Question: As you can see from the screenshot below, my desired behavior is:
- - -
The problem is which is not shown in the picture below is that the ball goes right through any of the walls, instead of colliding or bouncing.
I have tried updating the model position of the ball's sphere but it still won't cut it. I have tried setting the radius of the ball to a large number like 100 - but it collides when it starts moving before it even hits the wall and starts vibrating.

Source Code (Ball.cs):
'''
using System;
using System.Collections.Generic;
using System.Linq;
using Microsoft.Xna.Framework;
using Microsoft.Xna.Framework.Audio;
using Microsoft.Xna.Framework.Content;
using Microsoft.Xna.Framework.GamerServices;
using Microsoft.Xna.Framework.Graphics;
using Microsoft.Xna.Framework.Input;
using Microsoft.Xna.Framework.Media;
namespace _3D_Pong
{
class Ball
{
private Model model;
private Vector3 modelpos;
private Random random = new Random();
public Vector3 ModelPosition { get; set; }
private Vector3 FowardDirection { get; set; }
private float randomangle;
private int direction = 0;
private bool start = false;
private int v;
public Ball(Model m, Vector3 initial_position, int velocity = 30)
{
v = velocity;
model = m;
modelpos = initial_position;
randomangle = MathHelper.ToRadians(random.Next(0, 45));
direction = random.Next(1);
FowardDirection = Matrix.CreateRotationY(randomangle).Forward;
}
public void BeginMoving()
{
start = true;
}
private BoundingSphere BallsBounds()
{
Matrix worldTransform = Matrix.CreateTranslation(modelpos);
Vector3 min = new Vector3(float.MaxValue, float.MaxValue, float.MaxValue);
Vector3 max = new Vector3(float.MinValue, float.MinValue, float.MinValue);
ModelMesh mesh = model.Meshes[0];
foreach (ModelMeshPart meshPart in mesh.MeshParts)
{
int vertexStride = meshPart.VertexBuffer.VertexDeclaration.VertexStride;
int vertexBufferSize = meshPart.NumVertices * vertexStride;
float[] vertexData = new float[vertexBufferSize / sizeof(float)];
meshPart.VertexBuffer.GetData<float>(vertexData);
for (int i = 0; i < vertexBufferSize / sizeof(float); i += vertexStride / sizeof(float))
{
Vector3 transformedPosition = Vector3.Transform(new Vector3(vertexData[i], vertexData[i + 1], vertexData[i + 2]), worldTransform);
min = Vector3.Min(min, transformedPosition);
max = Vector3.Max(max, transformedPosition);
}
}
BoundingSphere sphere = BoundingSphere.CreateFromBoundingBox(new BoundingBox(min, max));
return sphere;
}
public void Draw(Camera camera, ArenaRenderer arena)
{
if (start)
{
bool predicate1, predicate2, predicate3, predicate4;
predicate1 = BallsBounds().Intersects(arena.FirstWall());
predicate2 = BallsBounds().Intersects(arena.SecondWall());
predicate3 = BallsBounds().Intersects(arena.ThirdWall());
predicate4 = BallsBounds().Intersects(arena.FourthWall());
if (predicate1 || predicate2 || predicate3 || predicate4)
{
if (direction == 0)
{
direction = 1;
randomangle = MathHelper.ToRadians(random.Next(0, 45));
FowardDirection = Matrix.CreateRotationY(randomangle).Forward;
}
else if (direction == 1)
{
direction = 0;
randomangle = MathHelper.ToRadians(random.Next(0, 45));
FowardDirection = Matrix.CreateRotationY(randomangle).Forward;
}
}
if (direction == 1)
{
modelpos += FowardDirection * v;
}
else
{
modelpos -= FowardDirection * v;
}
}
model.Draw(Matrix.CreateTranslation(modelpos), camera.View, camera.Projection);
}
}
}
'''
Source (Arena.cs)
'''
using System;
using System.Collections.Generic;
using System.Linq;
using Microsoft.Xna.Framework;
using Microsoft.Xna.Framework.Audio;
using Microsoft.Xna.Framework.Content;
using Microsoft.Xna.Framework.GamerServices;
using Microsoft.Xna.Framework.Graphics;
using Microsoft.Xna.Framework.Input;
using Microsoft.Xna.Framework.Media;
namespace _3D_Pong
{
class ArenaRenderer
{
private Model model;
public ArenaRenderer(Model m)
{
model = m;
}
public BoundingBox FirstWall()
{
Matrix worldTransform = Matrix.CreateTranslation(Vector3.Zero);
// Initialize minimum and maximum corners of the bounding box to max and min values
Vector3 min = new Vector3(float.MaxValue, float.MaxValue, float.MaxValue);
Vector3 max = new Vector3(float.MinValue, float.MinValue, float.MinValue);
ModelMesh mesh = model.Meshes[0];
foreach (ModelMeshPart meshPart in mesh.MeshParts)
{
// Vertex buffer parameters
int vertexStride = meshPart.VertexBuffer.VertexDeclaration.VertexStride;
int vertexBufferSize = meshPart.NumVertices * vertexStride;
// Get vertex data as float
float[] vertexData = new float[vertexBufferSize / sizeof(float)];
meshPart.VertexBuffer.GetData<float>(vertexData);
// Iterate through vertices (possibly) growing bounding box, all calculations are done in world space
for (int i = 0; i < vertexBufferSize / sizeof(float); i += vertexStride / sizeof(float))
{
Vector3 transformedPosition = Vector3.Transform(new Vector3(vertexData[i], vertexData[i + 1], vertexData[i + 2]), worldTransform);
min = Vector3.Min(min, transformedPosition);
max = Vector3.Max(max, transformedPosition);
}
}
// Create and return bounding box
return new BoundingBox(min, max);
}
public BoundingBox SecondWall()
{
Matrix worldTransform = Matrix.CreateTranslation(Vector3.Zero);
// Initialize minimum and maximum corners of the bounding box to max and min values
Vector3 min = new Vector3(float.MaxValue, float.MaxValue, float.MaxValue);
Vector3 max = new Vector3(float.MinValue, float.MinValue, float.MinValue);
ModelMesh mesh = model.Meshes[1];
foreach (ModelMeshPart meshPart in mesh.MeshParts)
{
// Vertex buffer parameters
int vertexStride = meshPart.VertexBuffer.VertexDeclaration.VertexStride;
int vertexBufferSize = meshPart.NumVertices * vertexStride;
// Get vertex data as float
float[] vertexData = new float[vertexBufferSize / sizeof(float)];
meshPart.VertexBuffer.GetData<float>(vertexData);
// Iterate through vertices (possibly) growing bounding box, all calculations are done in world space
for (int i = 0; i < vertexBufferSize / sizeof(float); i += vertexStride / sizeof(float))
{
Vector3 transformedPosition = Vector3.Transform(new Vector3(vertexData[i], vertexData[i + 1], vertexData[i + 2]), worldTransform);
min = Vector3.Min(min, transformedPosition);
max = Vector3.Max(max, transformedPosition);
}
}
// Create and return bounding box
return new BoundingBox(min, max);
}
public BoundingBox ThirdWall()
{
Matrix worldTransform = Matrix.CreateTranslation(Vector3.Zero);
// Initialize minimum and maximum corners of the bounding box to max and min values
Vector3 min = new Vector3(float.MaxValue, float.MaxValue, float.MaxValue);
Vector3 max = new Vector3(float.MinValue, float.MinValue, float.MinValue);
ModelMesh mesh = model.Meshes[2];
foreach (ModelMeshPart meshPart in mesh.MeshParts)
{
// Vertex buffer parameters
int vertexStride = meshPart.VertexBuffer.VertexDeclaration.VertexStride;
int vertexBufferSize = meshPart.NumVertices * vertexStride;
// Get vertex data as float
float[] vertexData = new float[vertexBufferSize / sizeof(float)];
meshPart.VertexBuffer.GetData<float>(vertexData);
// Iterate through vertices (possibly) growing bounding box, all calculations are done in world space
for (int i = 0; i < vertexBufferSize / sizeof(float); i += vertexStride / sizeof(float))
{
Vector3 transformedPosition = Vector3.Transform(new Vector3(vertexData[i], vertexData[i + 1], vertexData[i + 2]), worldTransform);
min = Vector3.Min(min, transformedPosition);
max = Vector3.Max(max, transformedPosition);
}
}
// Create and return bounding box
return new BoundingBox(min, max);
}
public BoundingBox FourthWall()
{
Matrix worldTransform = Matrix.CreateTranslation(Vector3.Zero);
// Initialize minimum and maximum corners of the bounding box to max and min values
Vector3 min = new Vector3(float.MaxValue, float.MaxValue, float.MaxValue);
Vector3 max = new Vector3(float.MinValue, float.MinValue, float.MinValue);
ModelMesh mesh = model.Meshes[3];
foreach (ModelMeshPart meshPart in mesh.MeshParts)
{
// Vertex buffer parameters
int vertexStride = meshPart.VertexBuffer.VertexDeclaration.VertexStride;
int vertexBufferSize = meshPart.NumVertices * vertexStride;
// Get vertex data as float
float[] vertexData = new float[vertexBufferSize / sizeof(float)];
meshPart.VertexBuffer.GetData<float>(vertexData);
// Iterate through vertices (possibly) growing bounding box, all calculations are done in world space
for (int i = 0; i < vertexBufferSize / sizeof(float); i += vertexStride / sizeof(float))
{
Vector3 transformedPosition = Vector3.Transform(new Vector3(vertexData[i], vertexData[i + 1], vertexData[i + 2]), worldTransform);
min = Vector3.Min(min, transformedPosition);
max = Vector3.Max(max, transformedPosition);
}
}
// Create and return bounding box
return new BoundingBox(min, max);
}
public void Draw(Camera camera)
{
model.Draw(Matrix.CreateTranslation(Vector3.Zero), camera.View, camera.Projection);
}
}
}
'''
I haven't implemented the paddles until I fix collision detection problem.
If I am missing a piece of information please leave a comment, I have tried everything I can think of.
I have changed it so there is one function for each wall's bounds.
'''
public BoundingBox GetWallBounds(int index)
{
Matrix worldTransform = Matrix.CreateTranslation(Vector3.Zero);
// Initialize minimum and maximum corners of the bounding box to max and min values
Vector3 min = new Vector3(float.MaxValue, float.MaxValue, float.MaxValue);
Vector3 max = new Vector3(float.MinValue, float.MinValue, float.MinValue);
ModelMesh mesh = model.Meshes[index];
foreach (ModelMeshPart meshPart in mesh.MeshParts)
{
// Vertex buffer parameters
int vertexStride = meshPart.VertexBuffer.VertexDeclaration.VertexStride;
int vertexBufferSize = meshPart.NumVertices * vertexStride;
// Get vertex data as float
float[] vertexData = new float[vertexBufferSize / sizeof(float)];
meshPart.VertexBuffer.GetData<float>(vertexData);
// Iterate through vertices (possibly) growing bounding box, all calculations are done in world space
for (int i = 0; i < vertexBufferSize / sizeof(float); i += vertexStride / sizeof(float))
{
Vector3 transformedPosition = Vector3.Transform(new Vector3(vertexData[i], vertexData[i + 1], vertexData[i + 2]), worldTransform);
min = Vector3.Min(min, transformedPosition);
max = Vector3.Max(max, transformedPosition);
}
}
// Create and return bounding box
return new BoundingBox(min, max);
}
'''
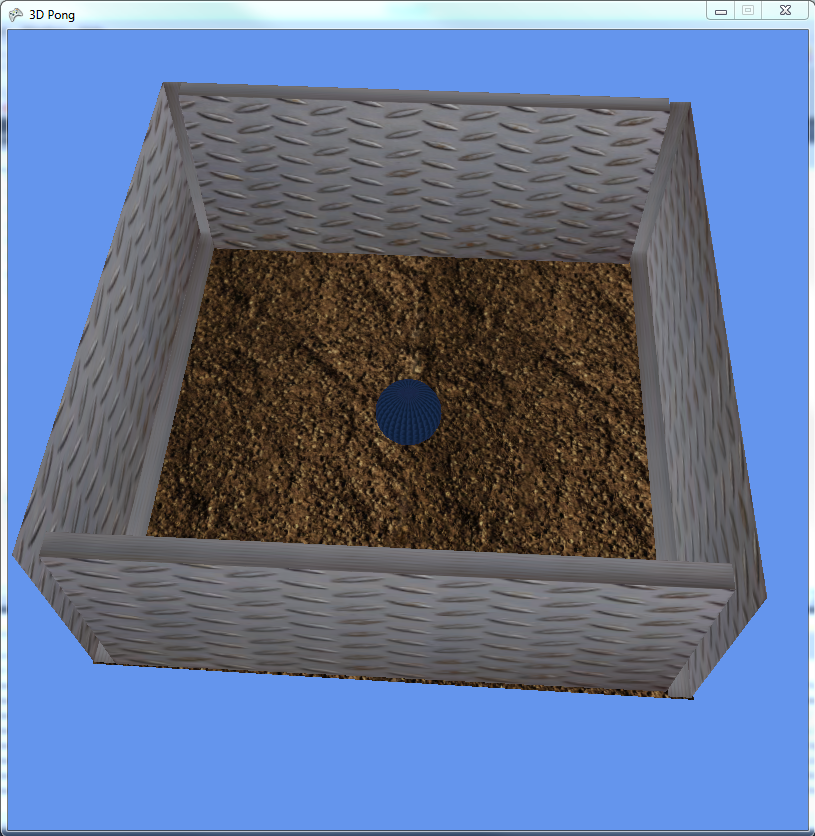
Answer: General Tip: In XNA you shouldn't do collision detection in the Draw method. This method might be called less times than 60 frames per second. You should do it in the Update method of your class. See <URL> for the long explanation.
I think your collision detection is incorrect. You need to reflect the direction angle not just pick a random direction.
Also you need to add a velocity vector that will be added to your current position. It's a lot easier to work with such vector instead of trying to work with the position directly.
There are tons of tutorials for implementing Pong in C#. This is just a sample:
<URL>
Note that there you have two different members, one represents the position and the other one the speed that will be added to the position each Update.
Other than that it might be that the delta that you are adding to your ball position each time is too much so it's "skipping" the bounding walls. You can 1) decrease the delta or 2) make your bounding walls wider.